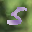
Label: 5